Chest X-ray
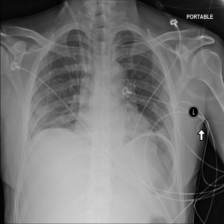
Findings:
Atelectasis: negative
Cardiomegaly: negative
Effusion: negative
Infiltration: negative
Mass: negative
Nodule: negative
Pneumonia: negative
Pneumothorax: negative
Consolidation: negative
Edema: negative
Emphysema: negative
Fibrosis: negative
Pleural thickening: negative
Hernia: negative